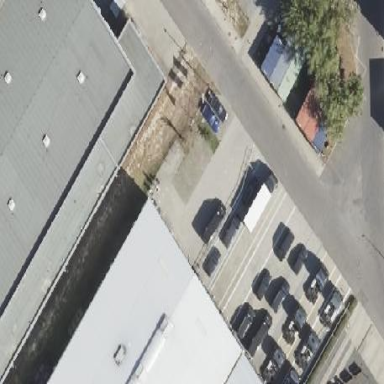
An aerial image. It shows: Paved parking area.